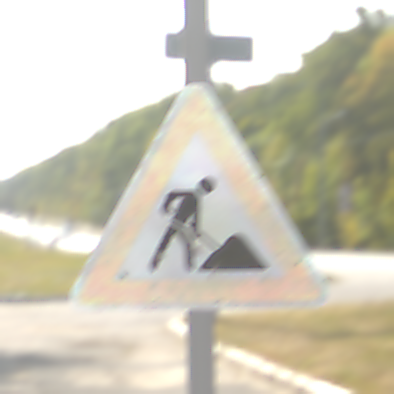
Verkehrszeichen: Arbeitsstelle
Umgebung: Outdoor, Suburban
Tageszeit: MorningAfternoon
Wetter: Clear
Licht: Natural
Jahreszeit: NotSpecified
Kontrast: HighContrast